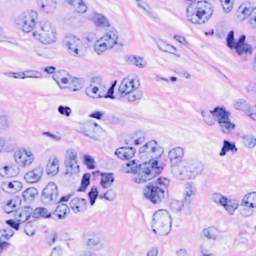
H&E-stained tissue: Breast